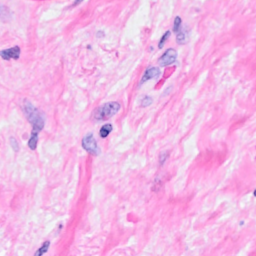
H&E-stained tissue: Breast